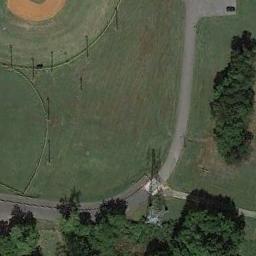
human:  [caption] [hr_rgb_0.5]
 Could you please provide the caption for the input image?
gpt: Green lawn with many green trees and a curved road and some fences .

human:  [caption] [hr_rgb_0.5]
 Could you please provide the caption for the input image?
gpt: This meadow with evenly distributed grasses is surrounded by some trees and a road .

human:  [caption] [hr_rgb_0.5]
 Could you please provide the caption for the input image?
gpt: There are several trees on the grass .

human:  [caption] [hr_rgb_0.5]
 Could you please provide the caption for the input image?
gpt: There are many trees on the meadow .

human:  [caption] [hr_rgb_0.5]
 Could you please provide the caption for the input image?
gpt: There are some green trees and roads beside the green meadow .